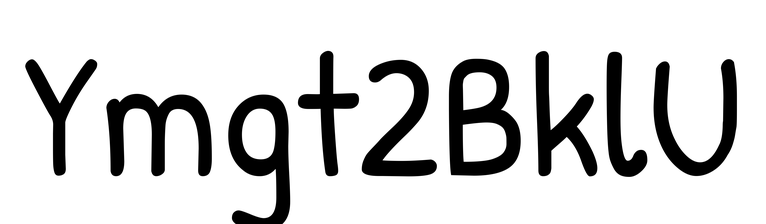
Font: PatrickHand-Regular